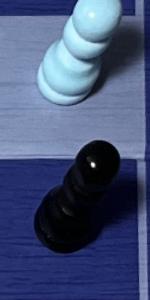
Label: Pawn_Black